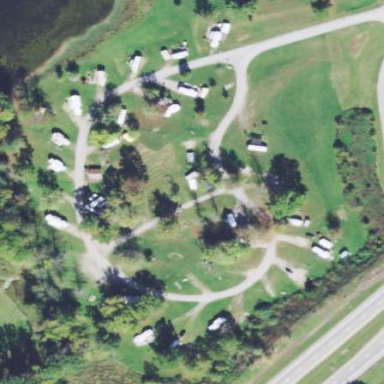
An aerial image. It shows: Campsite designated for tourism.